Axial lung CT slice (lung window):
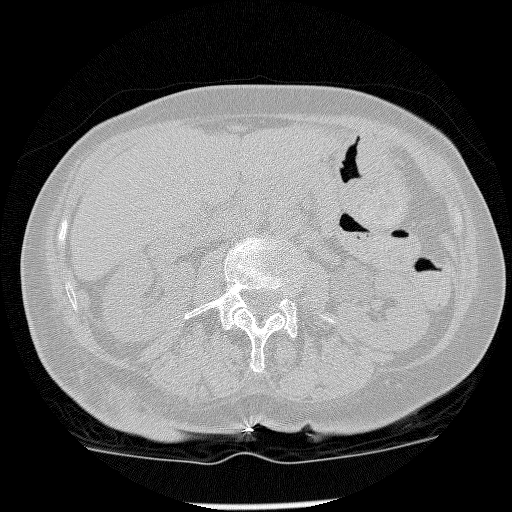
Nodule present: no